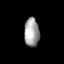
Tissue: lung
Cell type: Epithelial cells
Senescence score: 0.1795
Nuclear area (px): 422
Mean DAPI intensity: 162.836